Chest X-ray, AP view. Patient: 40 years old, sex F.
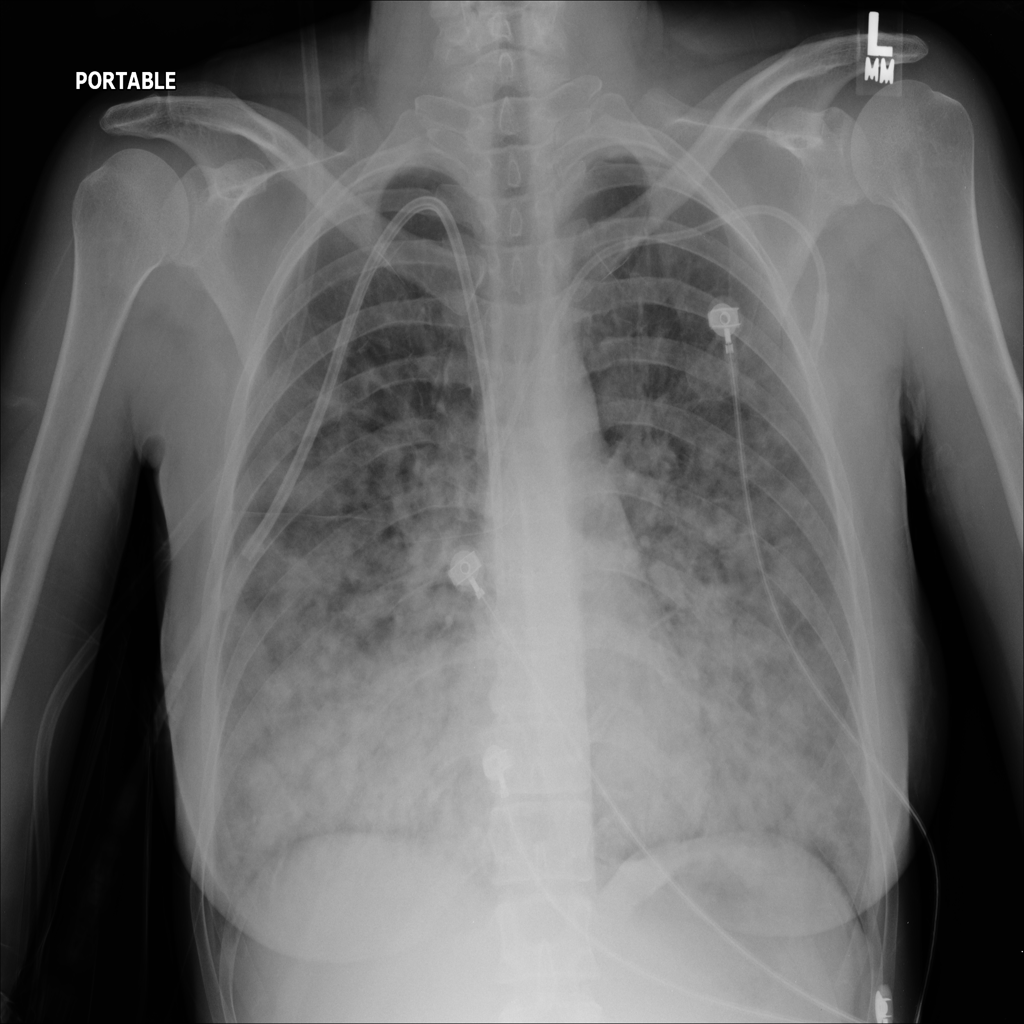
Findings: Edema